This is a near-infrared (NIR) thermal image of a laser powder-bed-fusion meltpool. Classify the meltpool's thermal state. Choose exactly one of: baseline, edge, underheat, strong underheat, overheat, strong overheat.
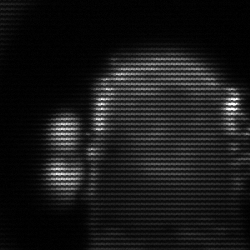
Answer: baseline